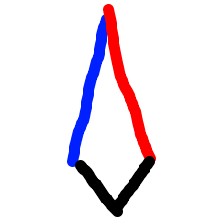
Shape: kite